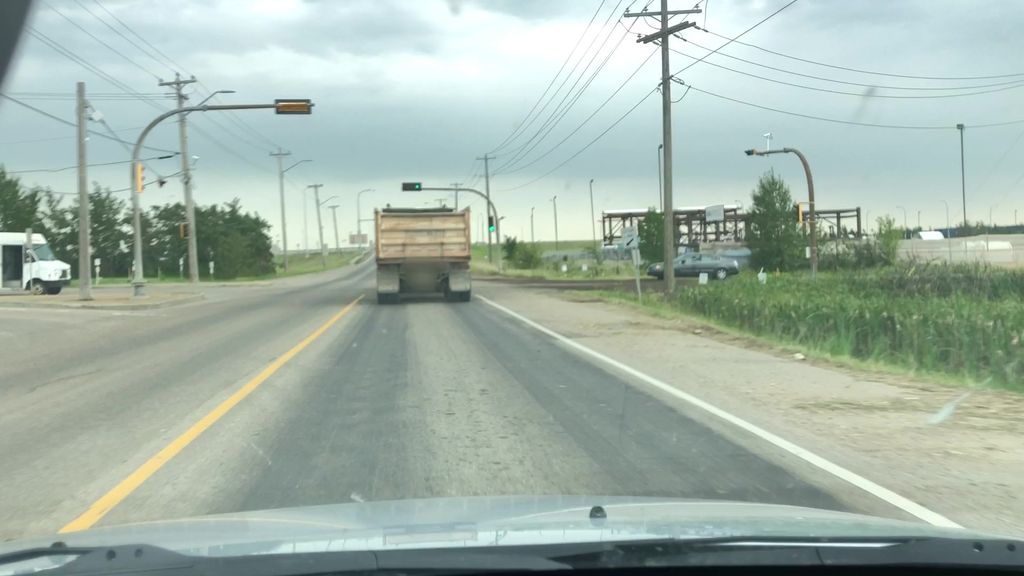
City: edmonton